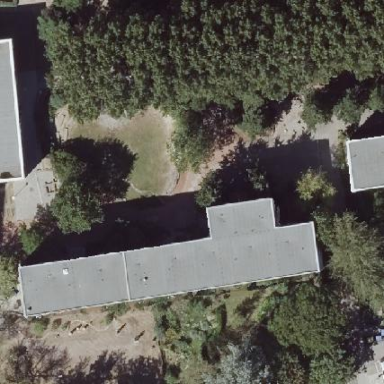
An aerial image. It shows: School.